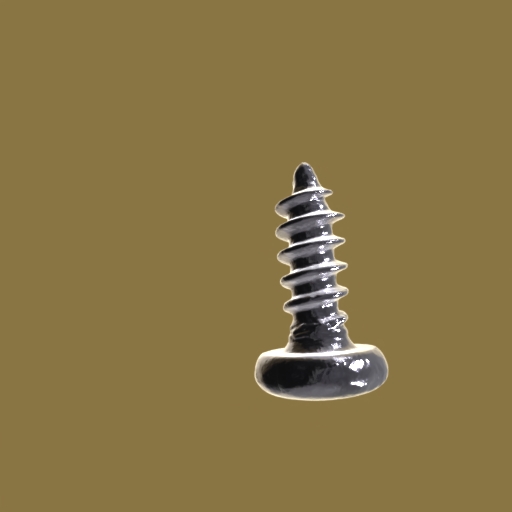
Label: screw